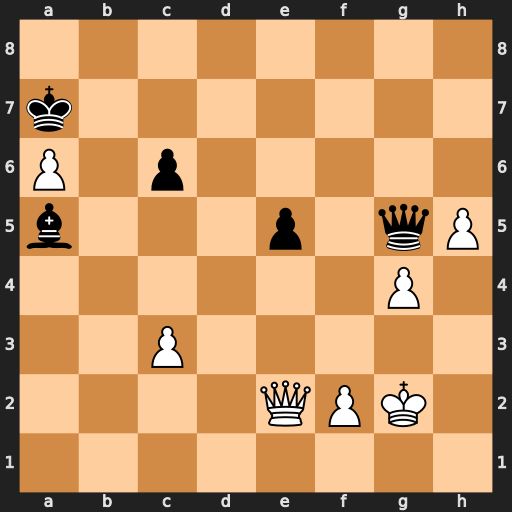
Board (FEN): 8/k7/P1p5/b3p1qP/6P1/2P5/4QPK1/8
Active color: w
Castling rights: -
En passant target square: -
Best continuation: Qe3+ Qxe3 fxe3